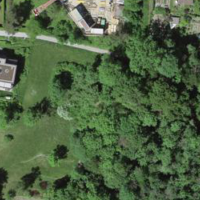
EUNIS habitat code: 41
Species observed at this site:
Allium ursinum
Acer pseudoplatanus